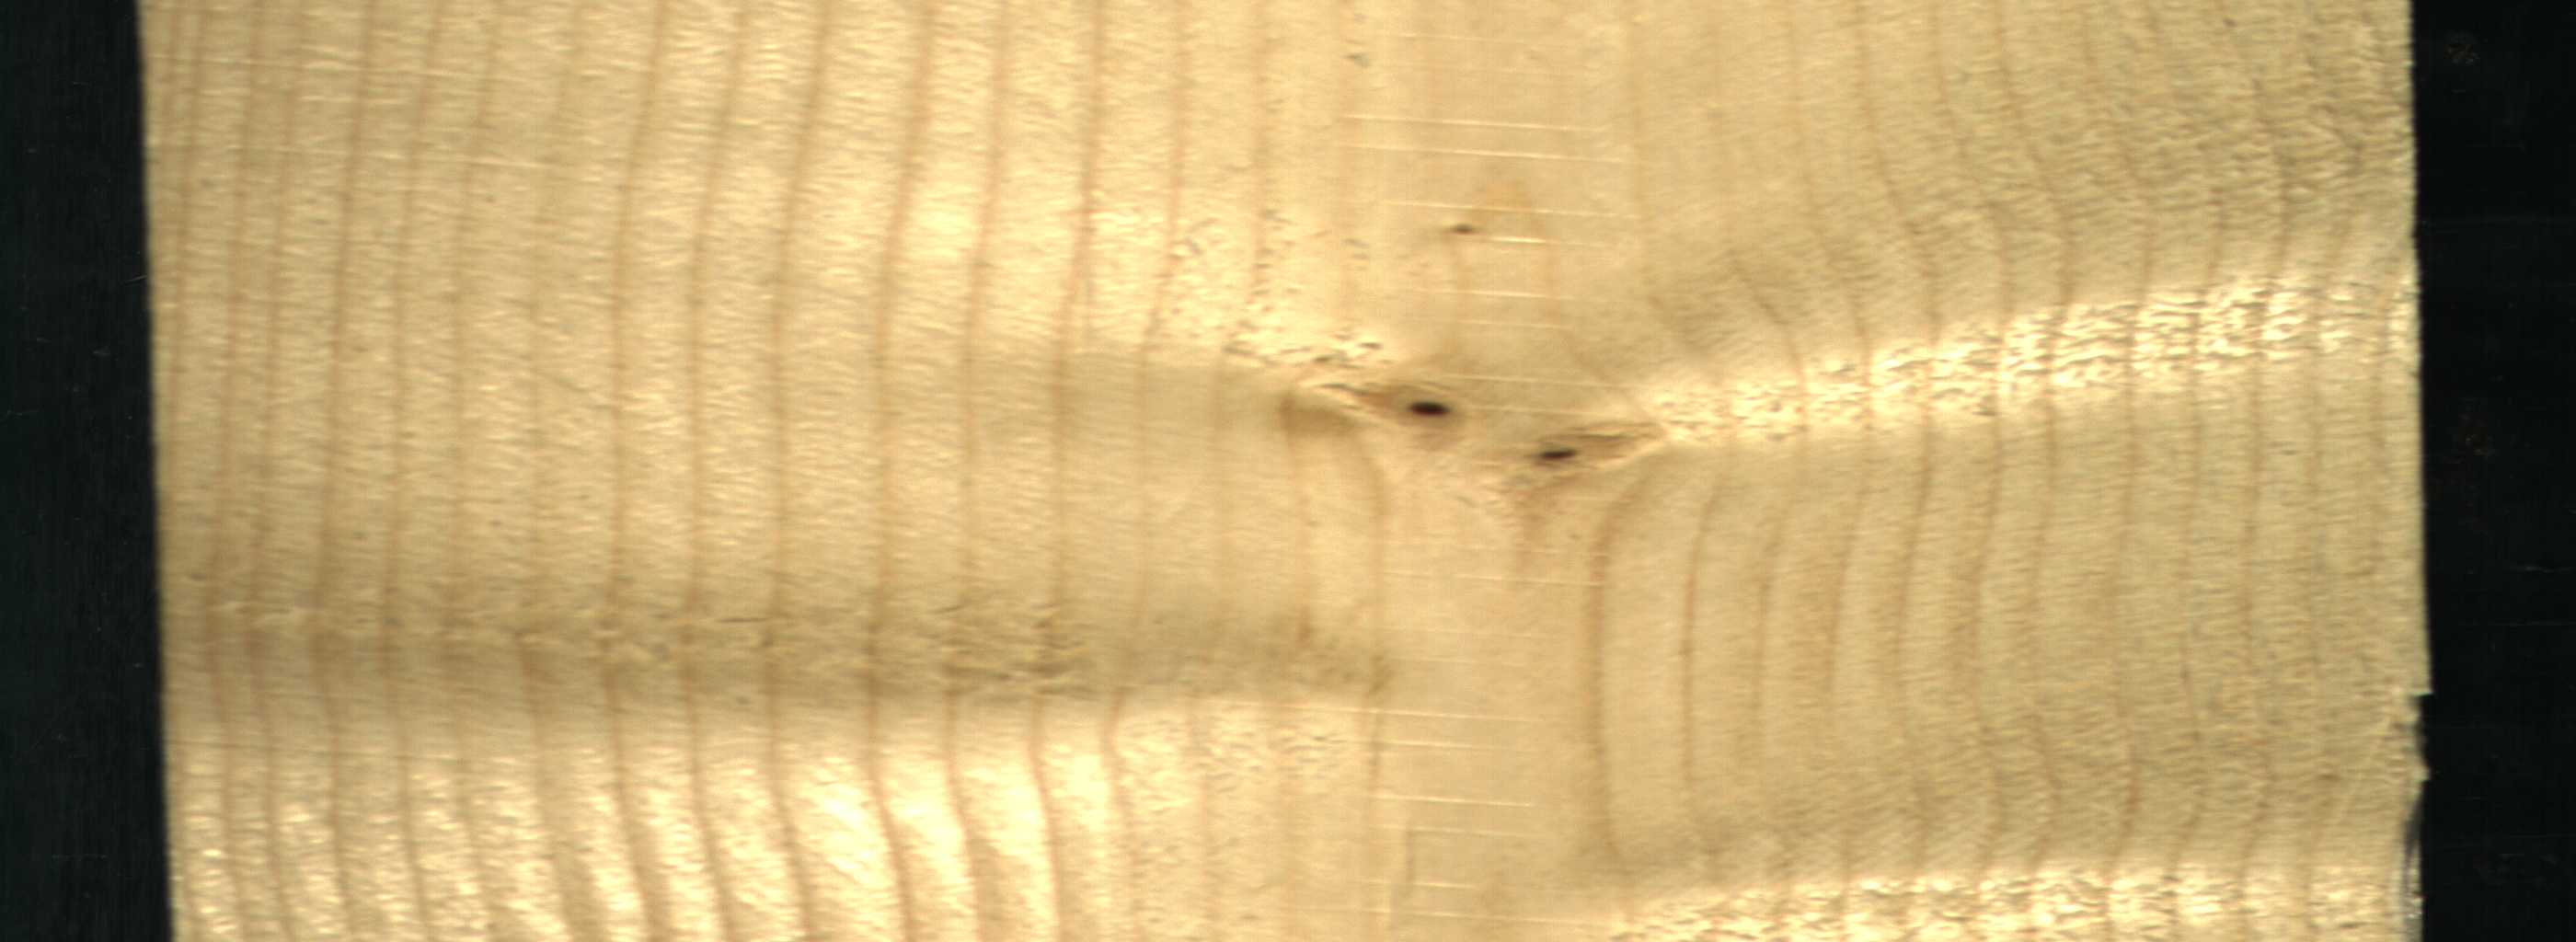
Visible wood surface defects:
Dead_Knot
Dead_Knot